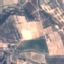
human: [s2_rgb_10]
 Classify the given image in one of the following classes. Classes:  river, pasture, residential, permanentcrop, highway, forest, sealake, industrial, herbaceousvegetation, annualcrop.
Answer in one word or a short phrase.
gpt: PermanentCrop